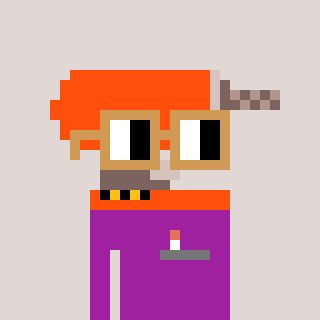
a pixel art character with square brown glasses, a drill-shaped head and a magenta-colored body on a warm background